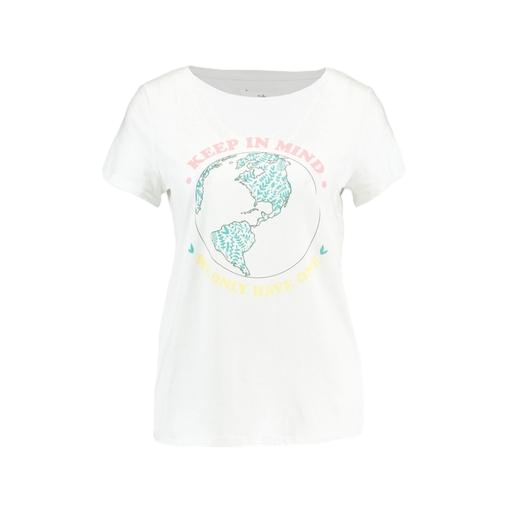
white plus size open-back graphic t-shirt only macy, white graphic t-shirt only macy, white plus size graphic tee, white background